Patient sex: F
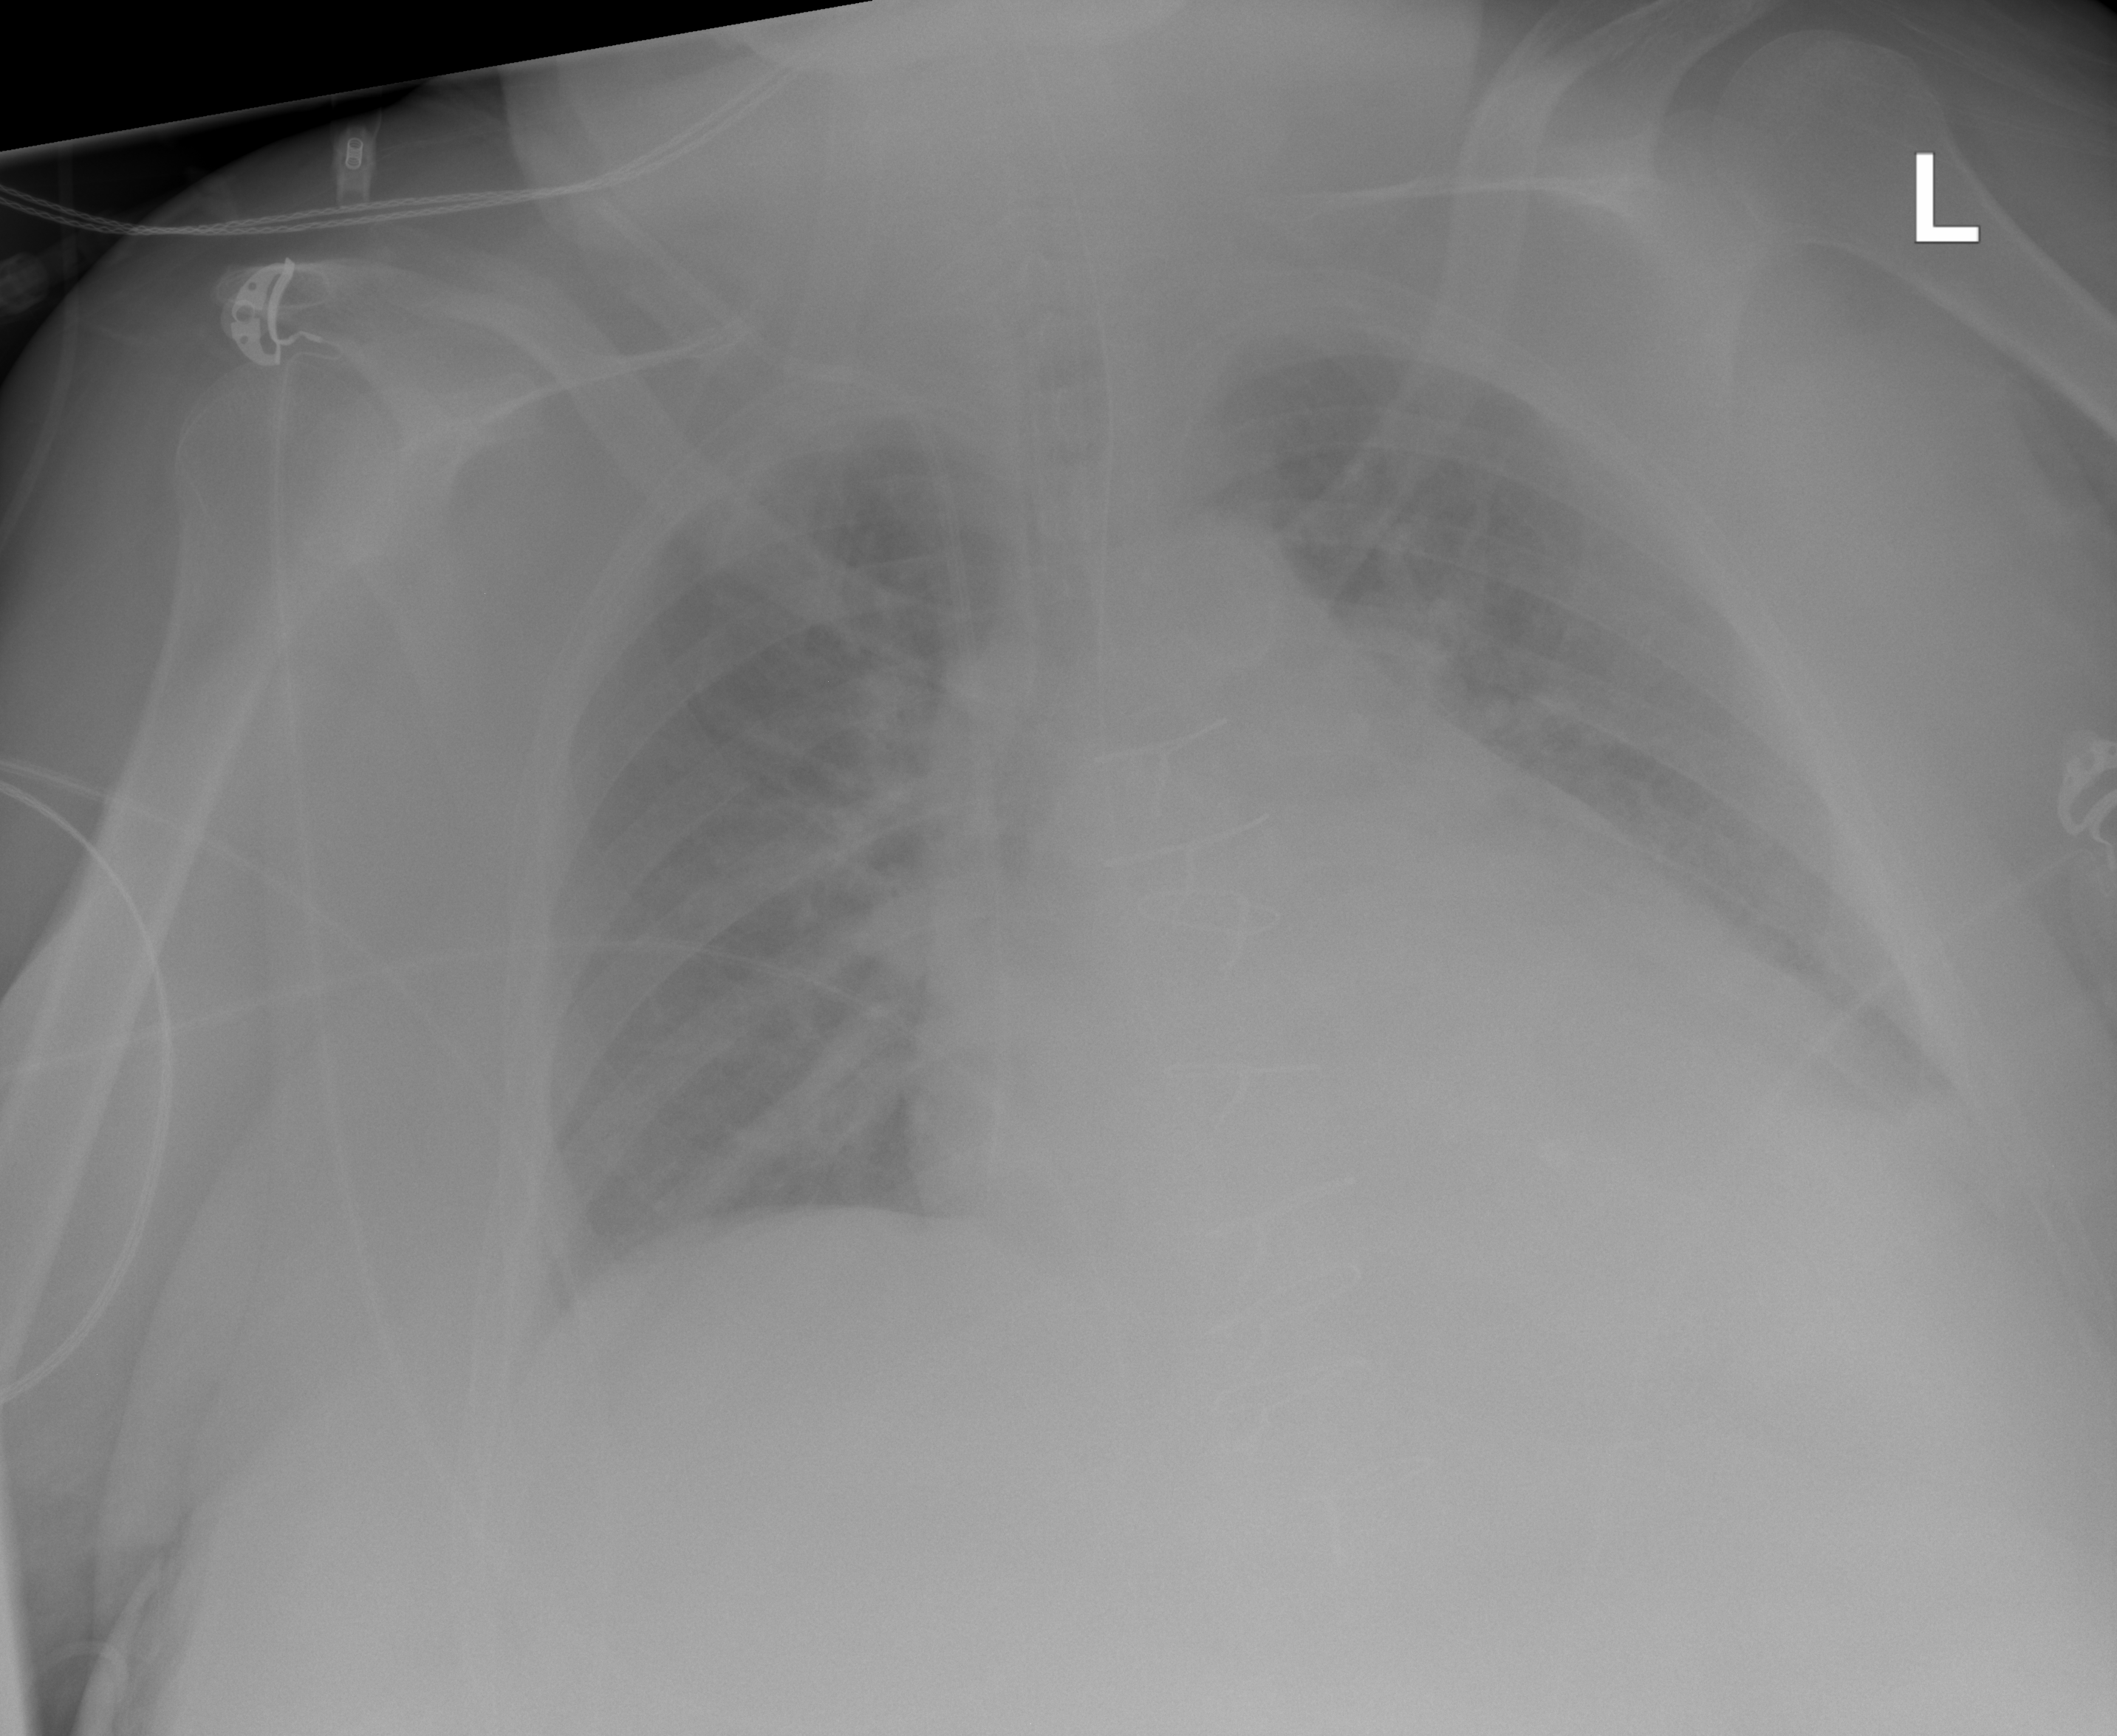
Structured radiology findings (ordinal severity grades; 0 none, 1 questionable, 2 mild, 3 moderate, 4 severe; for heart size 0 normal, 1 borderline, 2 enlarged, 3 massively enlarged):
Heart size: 2
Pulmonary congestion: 1
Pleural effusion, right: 0
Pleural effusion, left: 2
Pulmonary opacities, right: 0
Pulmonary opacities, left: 0
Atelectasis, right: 0
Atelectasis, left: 2